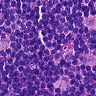
Metastatic tissue present: no